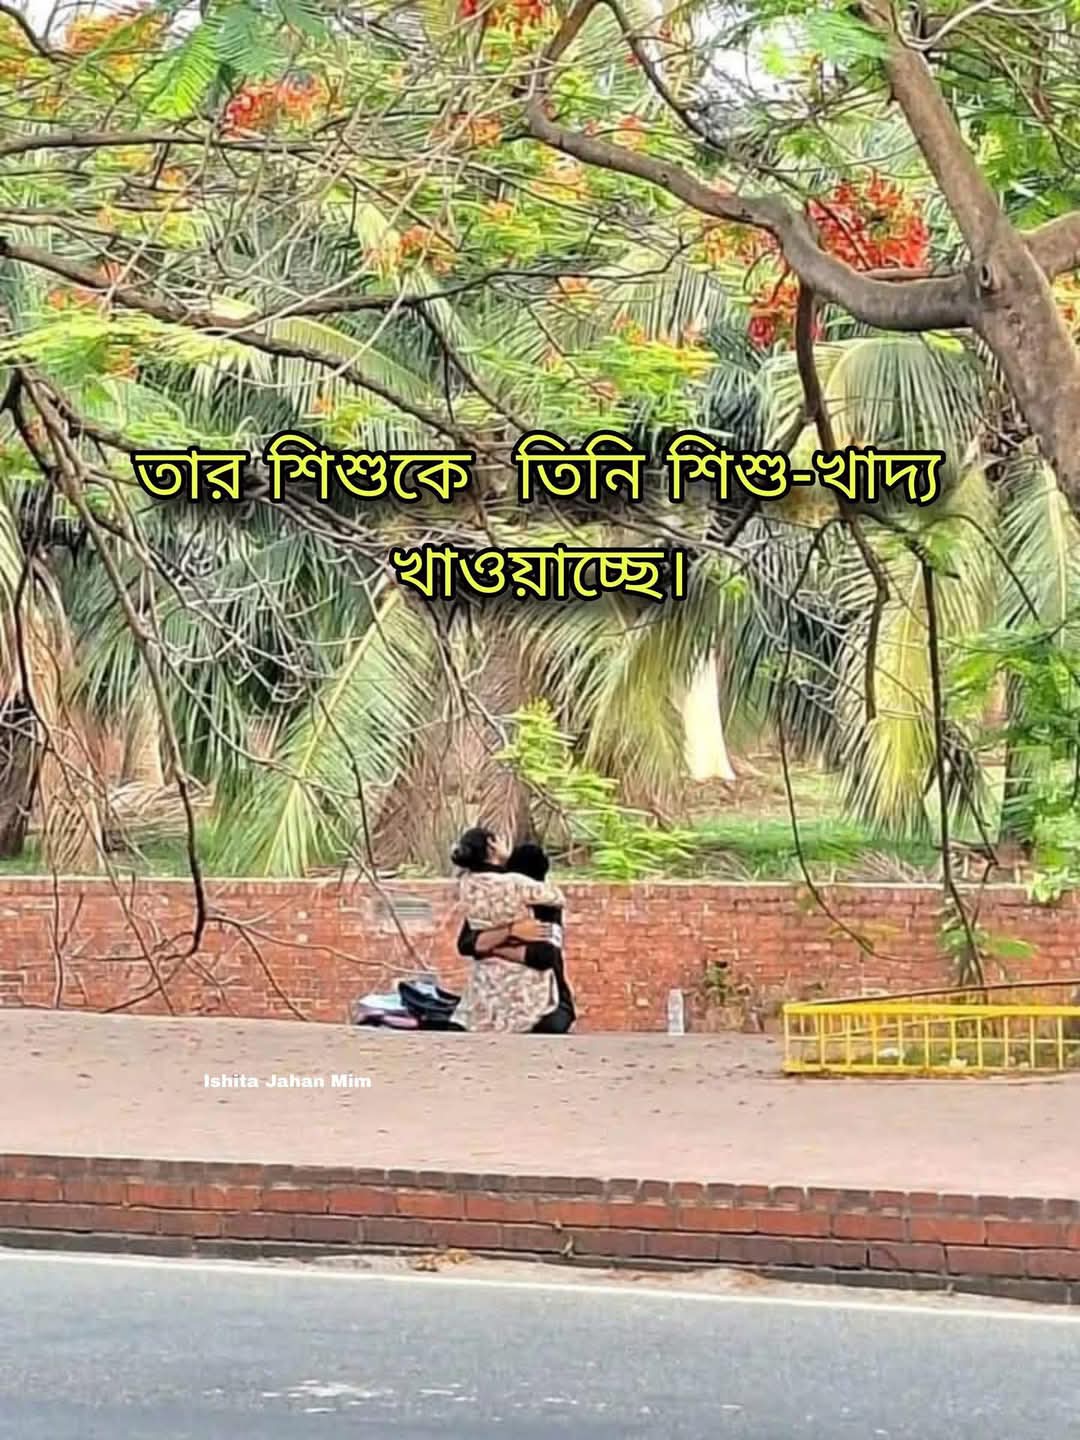
Text: তার শিশুকে তিনি শিশু-খাদ্য খাওয়াচ্ছে।
Label: Non Hate